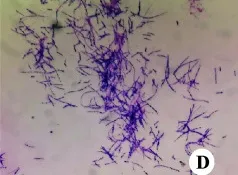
CT scanning and microbiological identification of case 1. (D) Gram staining showing the Gram-positive, filamentous branching and beaded structure of N. Cyriacigeorgica (magnification,x100).
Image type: pathology (gram)